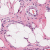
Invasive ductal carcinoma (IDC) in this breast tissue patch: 1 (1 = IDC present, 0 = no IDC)